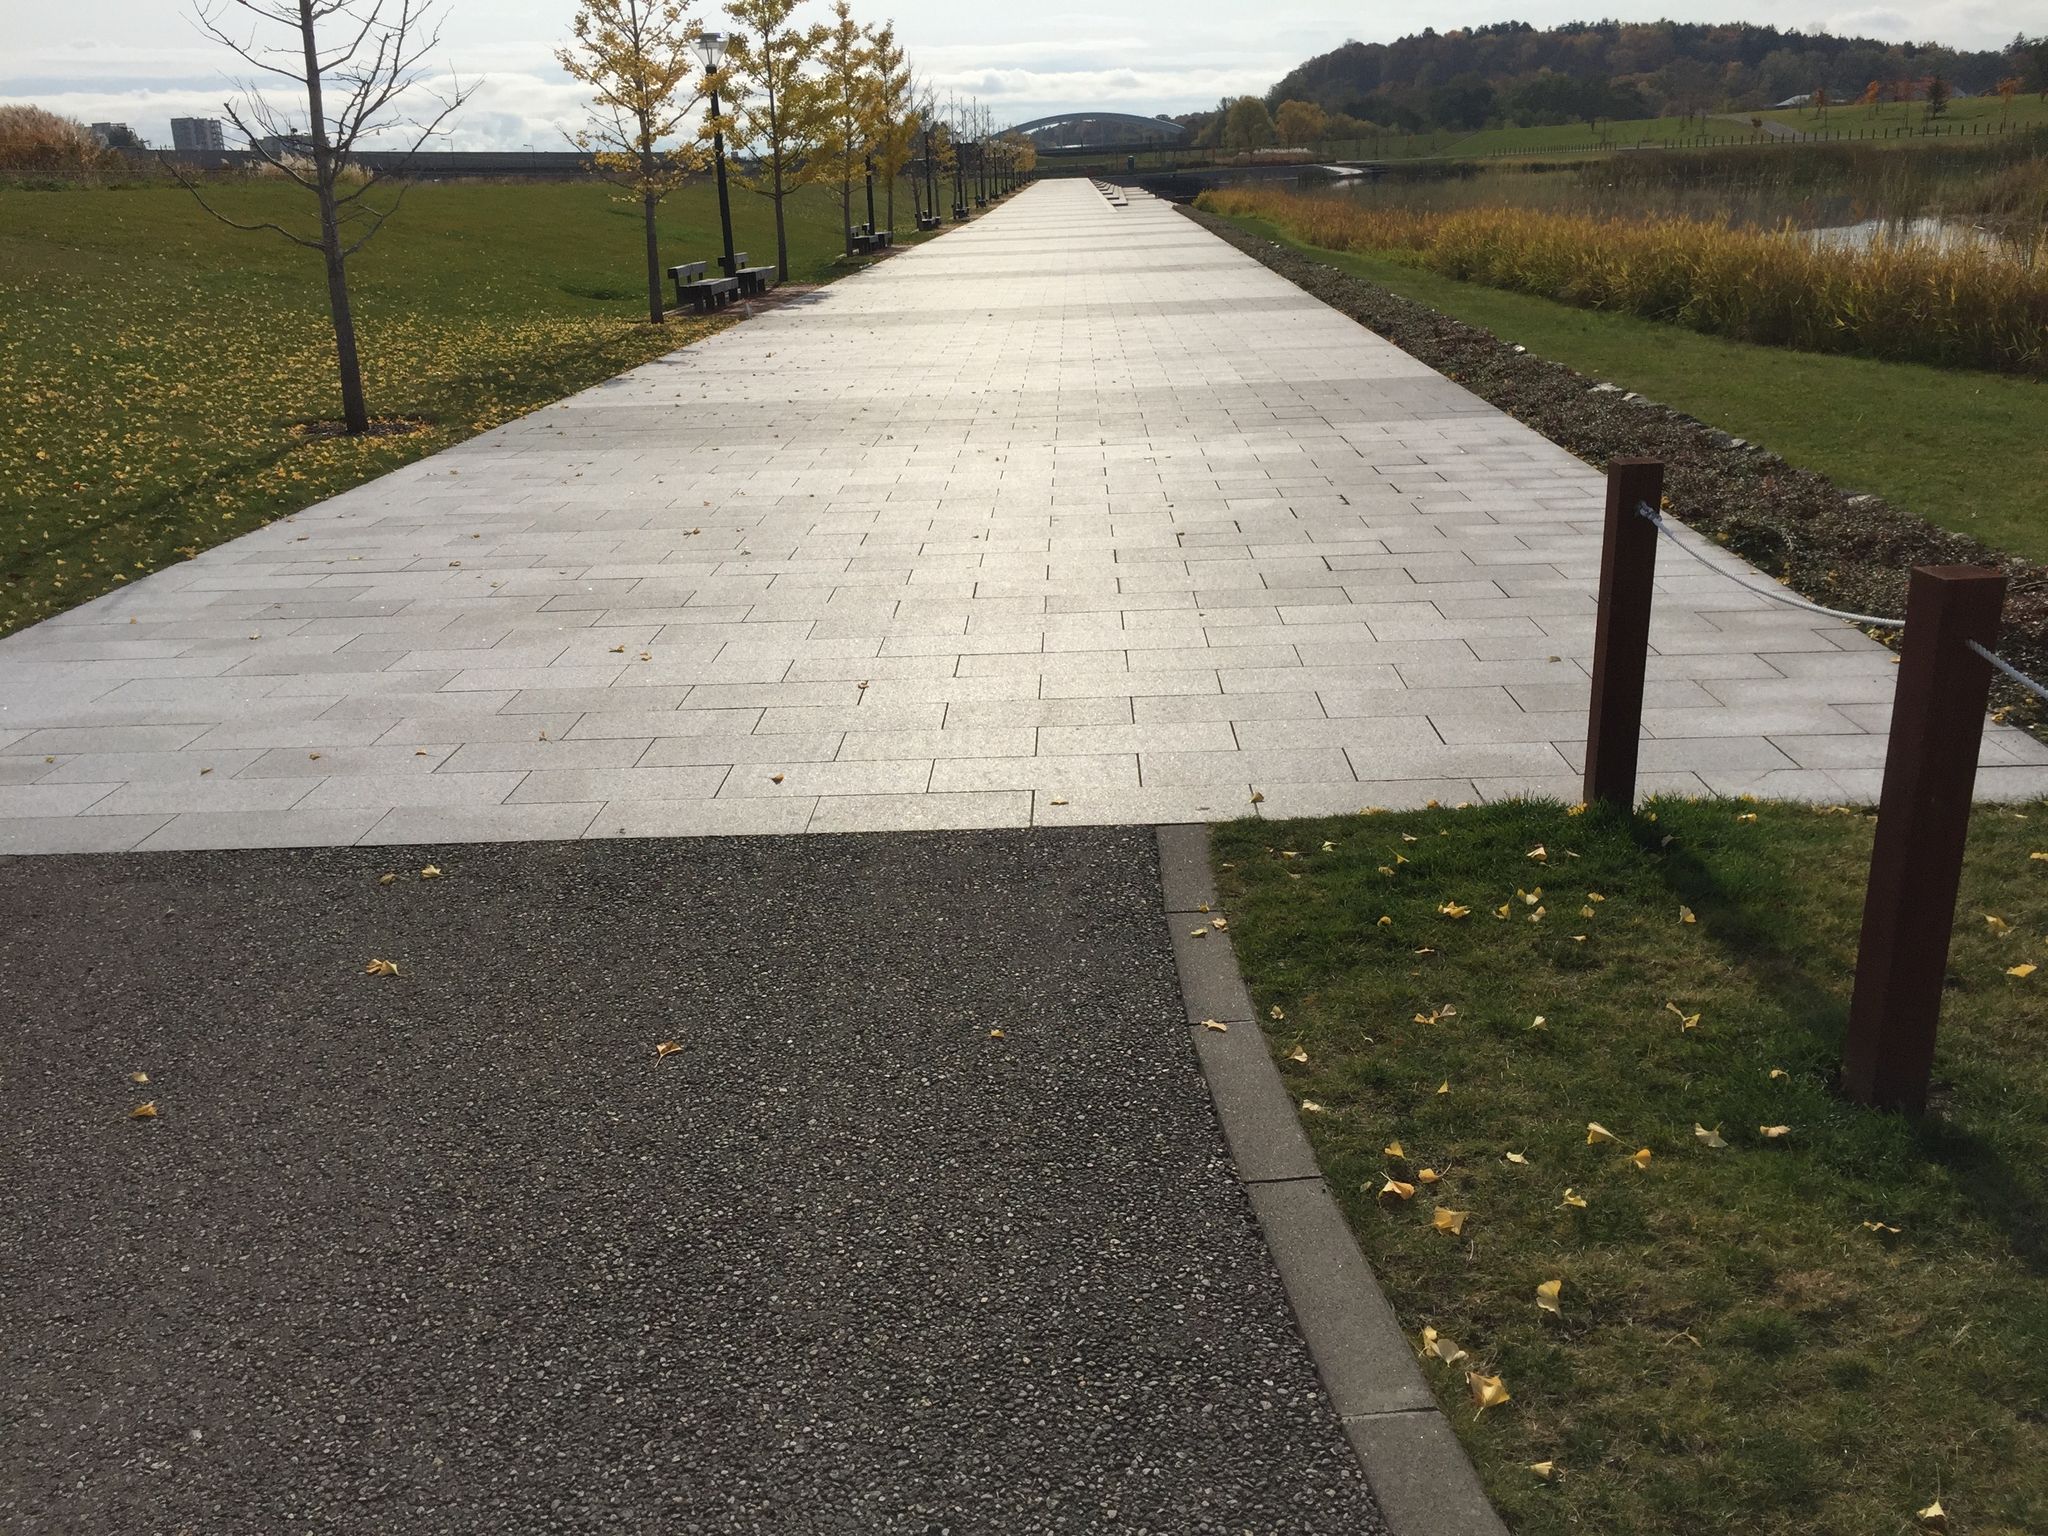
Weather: cloudy
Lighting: day
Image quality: good
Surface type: walking surface
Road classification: pedestrian, footway, path
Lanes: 1.0
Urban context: urban centre
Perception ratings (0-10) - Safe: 9.36, Lively: 2.01, Beautiful: 9.65, Boring: 3.43, Depressing: 1.65, Wealthy: 6.92